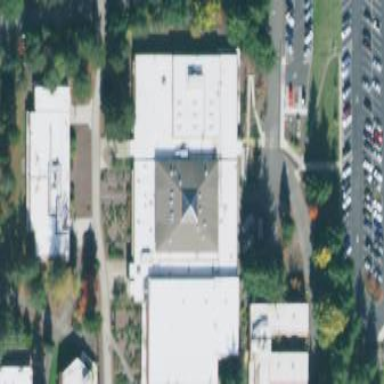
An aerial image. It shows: College building.